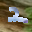
Label: 2